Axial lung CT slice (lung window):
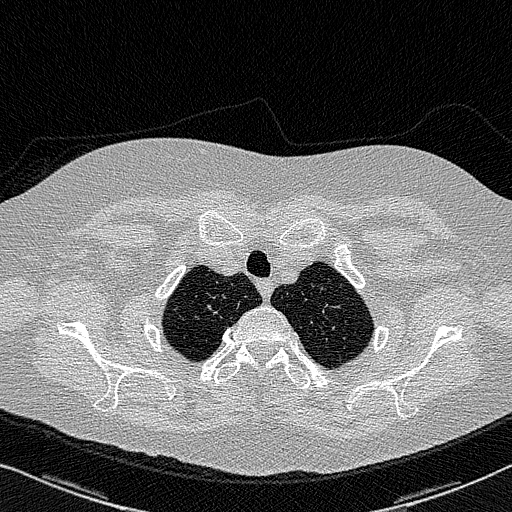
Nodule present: no